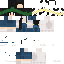
A female human skin with medium skin, wearing brown long hair dressed in a blue hoodie and black pants, featuring a closed mouth.